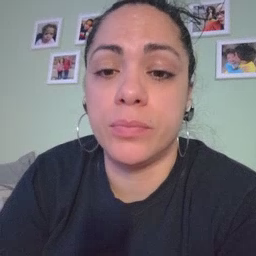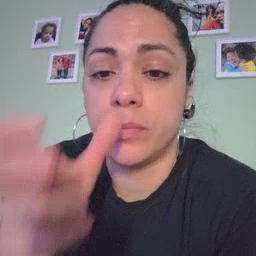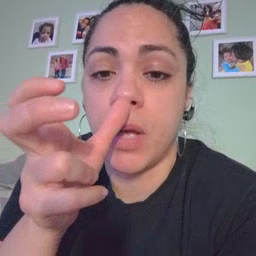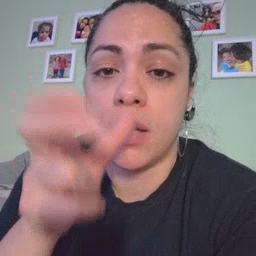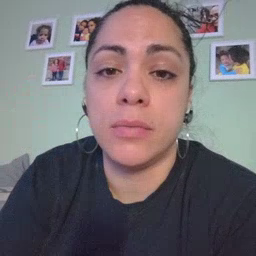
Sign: bug